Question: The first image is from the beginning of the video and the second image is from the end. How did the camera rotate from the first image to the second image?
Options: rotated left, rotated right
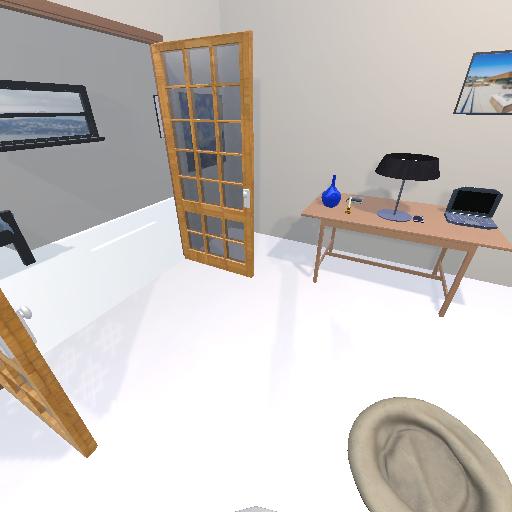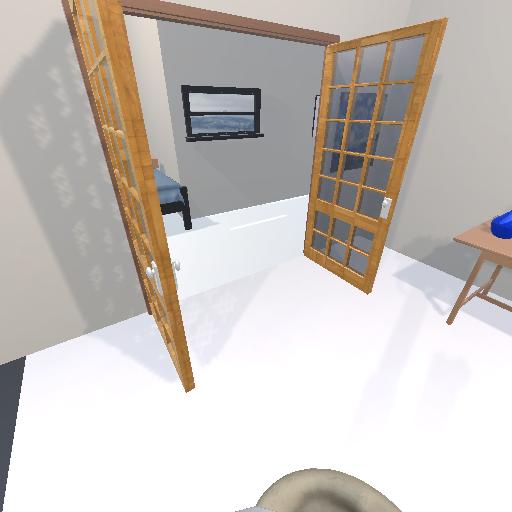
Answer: rotated left